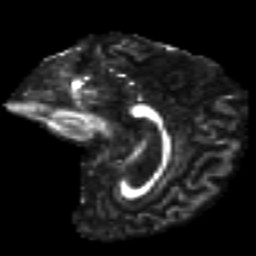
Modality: FA
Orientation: sagittal
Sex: male
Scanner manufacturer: ge
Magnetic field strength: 3 T
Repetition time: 7 s
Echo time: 0.08 s